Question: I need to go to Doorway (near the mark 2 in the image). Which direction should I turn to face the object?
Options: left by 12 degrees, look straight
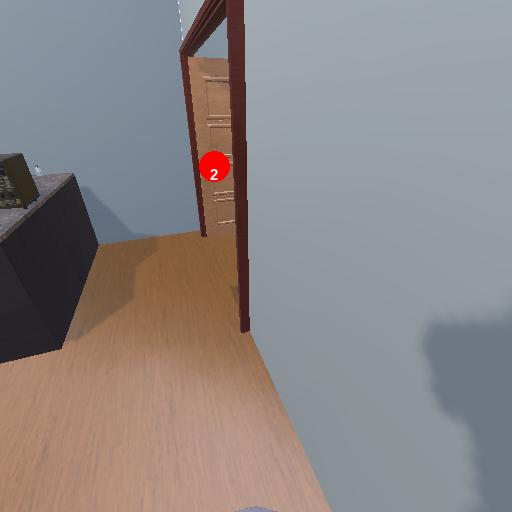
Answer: left by 12 degrees